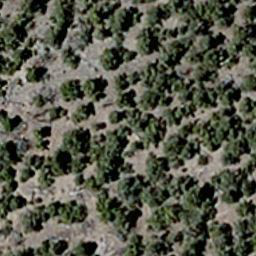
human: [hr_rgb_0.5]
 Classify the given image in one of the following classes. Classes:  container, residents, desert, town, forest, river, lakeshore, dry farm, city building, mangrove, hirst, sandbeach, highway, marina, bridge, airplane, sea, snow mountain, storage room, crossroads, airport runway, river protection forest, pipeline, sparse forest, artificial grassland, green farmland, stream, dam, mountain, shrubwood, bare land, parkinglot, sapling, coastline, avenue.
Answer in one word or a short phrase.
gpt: sparse forest